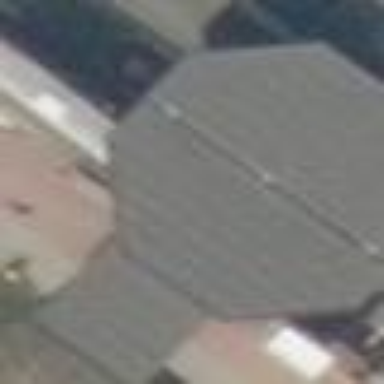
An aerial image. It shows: View of roof of building.